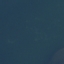
Land use / land cover class: SeaLake